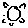
Label: sun